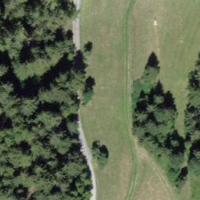
EUNIS habitat code: 43
Species observed at this site:
Carduelis carduelis